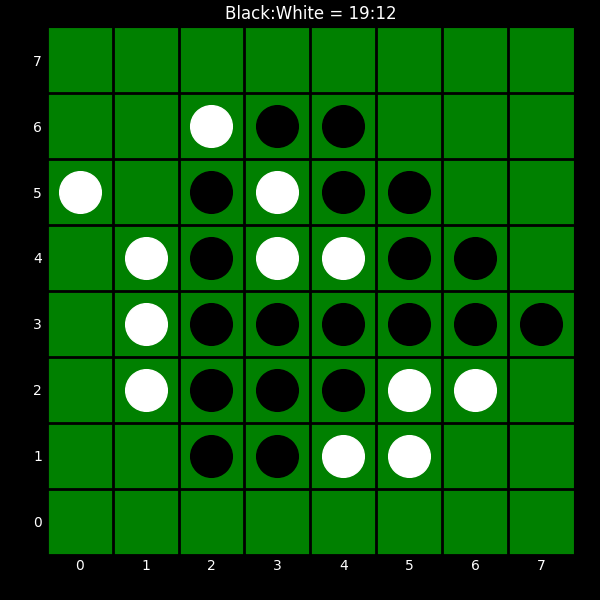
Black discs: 19
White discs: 12